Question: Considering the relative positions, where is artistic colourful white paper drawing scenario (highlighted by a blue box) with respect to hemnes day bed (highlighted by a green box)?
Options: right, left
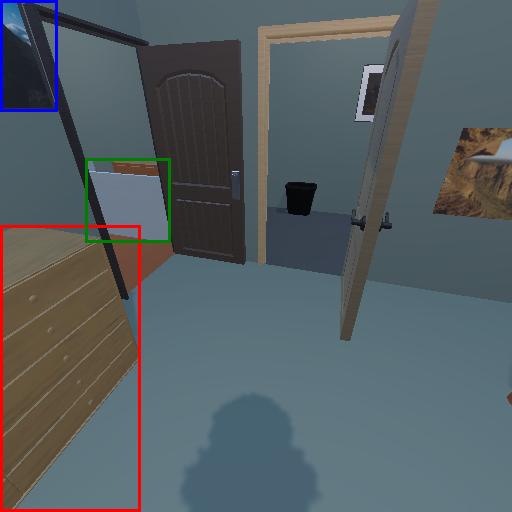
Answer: right